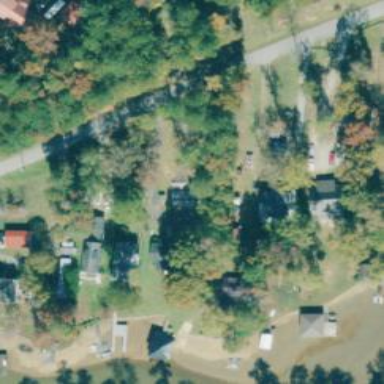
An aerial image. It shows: Driveway.